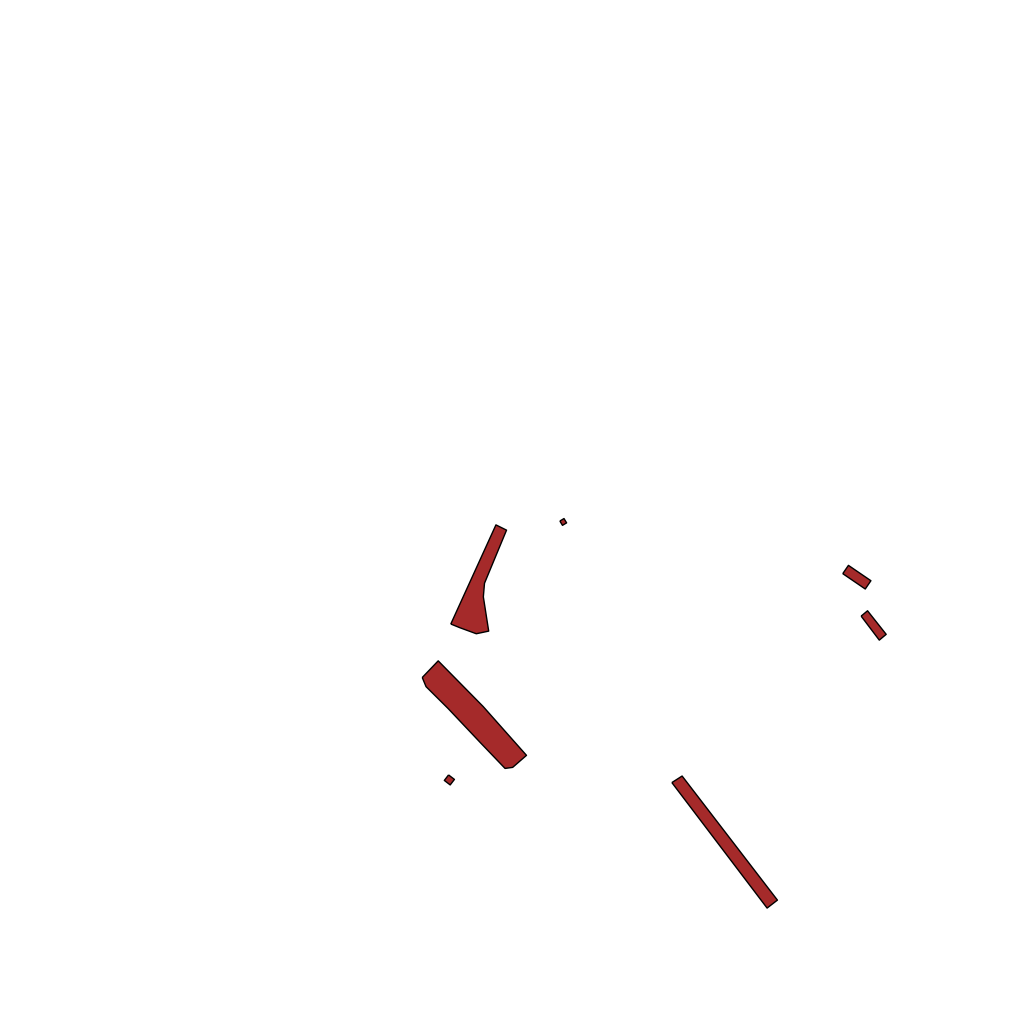
Tags: overhead vector_map, recreation, residential, special, historical, individual_rise, density_1, Facility, 1.0 km²